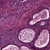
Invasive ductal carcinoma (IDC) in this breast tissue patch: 1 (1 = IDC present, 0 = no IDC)